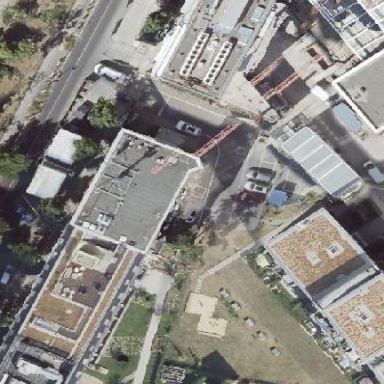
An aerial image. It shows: Residential building.